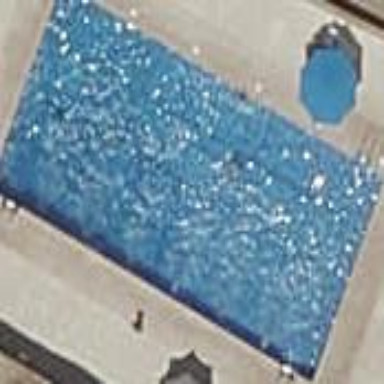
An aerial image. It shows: Swimming pool located in leisure land.